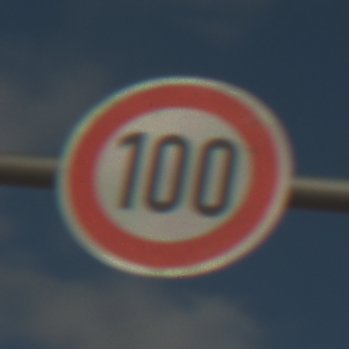
Verkehrszeichen: Geschwindigkeit100
Umgebung: Outdoor, RoadRail
Tageszeit: MorningAfternoon
Wetter: PartlyCloudy
Licht: Natural
Jahreszeit: NotSpecified
Kontrast: HighContrast